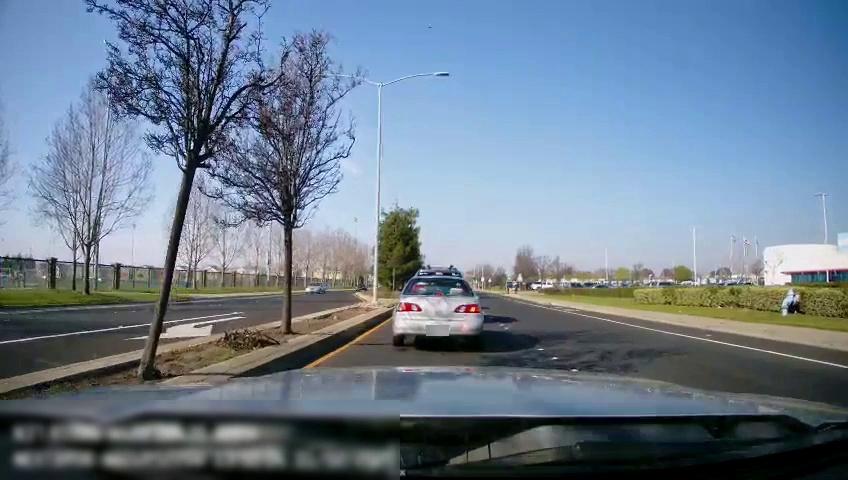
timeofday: Day
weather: Sunny
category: Drivable Space
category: Drivable Space
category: Vehicles | Car
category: Vehicles | Car
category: Vehicles | Truck
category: Pedestrians
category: Vehicles | SUV
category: Vehicles | Car
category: Lanes | Current Lane
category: Lanes | Current Lane
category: Lanes | Alternate Lane
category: Lanes | Opposite Lane